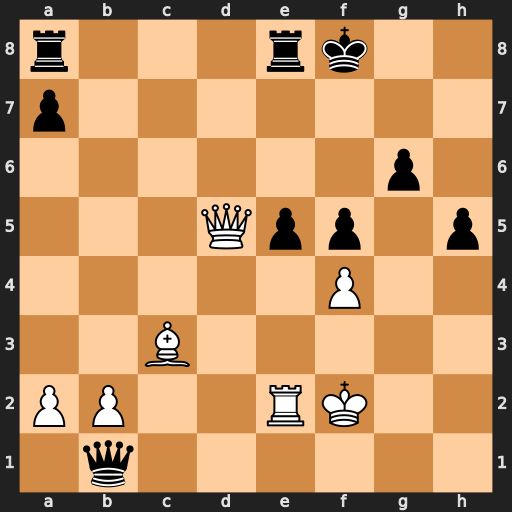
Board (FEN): r3rk2/p7/6p1/3Qpp1p/5P2/2B5/PP2RK2/1q6
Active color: w
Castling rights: -
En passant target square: -
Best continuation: Bxe5 Rad8 Qc5+ Kf7 Qc7+ Re7 Qxd8